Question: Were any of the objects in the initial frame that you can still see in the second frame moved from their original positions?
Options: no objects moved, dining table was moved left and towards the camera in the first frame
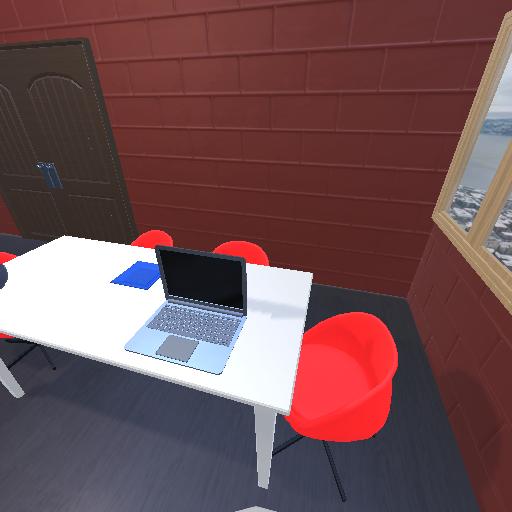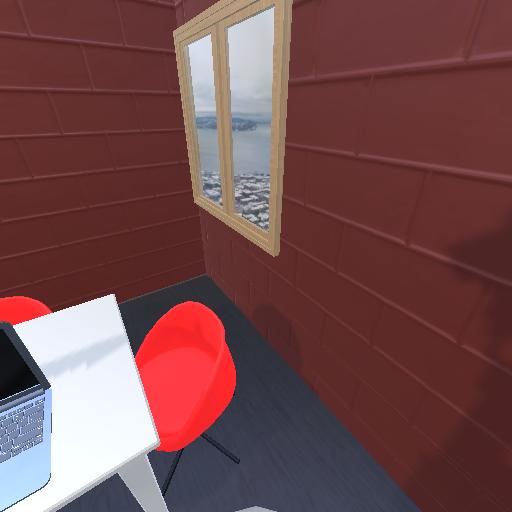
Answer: no objects moved